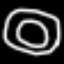
Label: donut